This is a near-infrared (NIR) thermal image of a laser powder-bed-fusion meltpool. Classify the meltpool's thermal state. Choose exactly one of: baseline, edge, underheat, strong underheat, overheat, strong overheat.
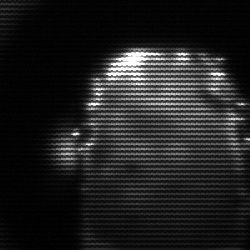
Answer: baseline